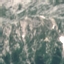
Label: HerbaceousVegetation